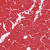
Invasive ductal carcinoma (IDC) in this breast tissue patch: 0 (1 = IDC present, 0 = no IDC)